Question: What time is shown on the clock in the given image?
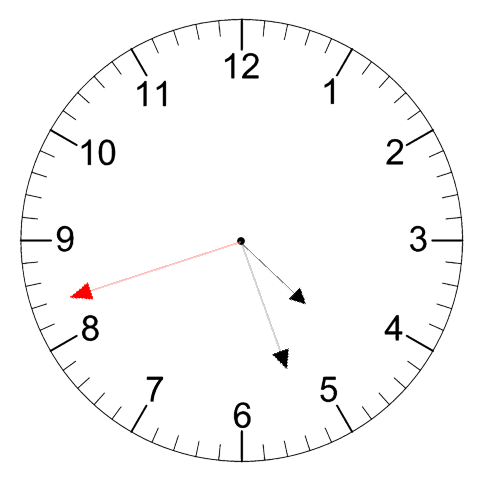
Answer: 04:26:42